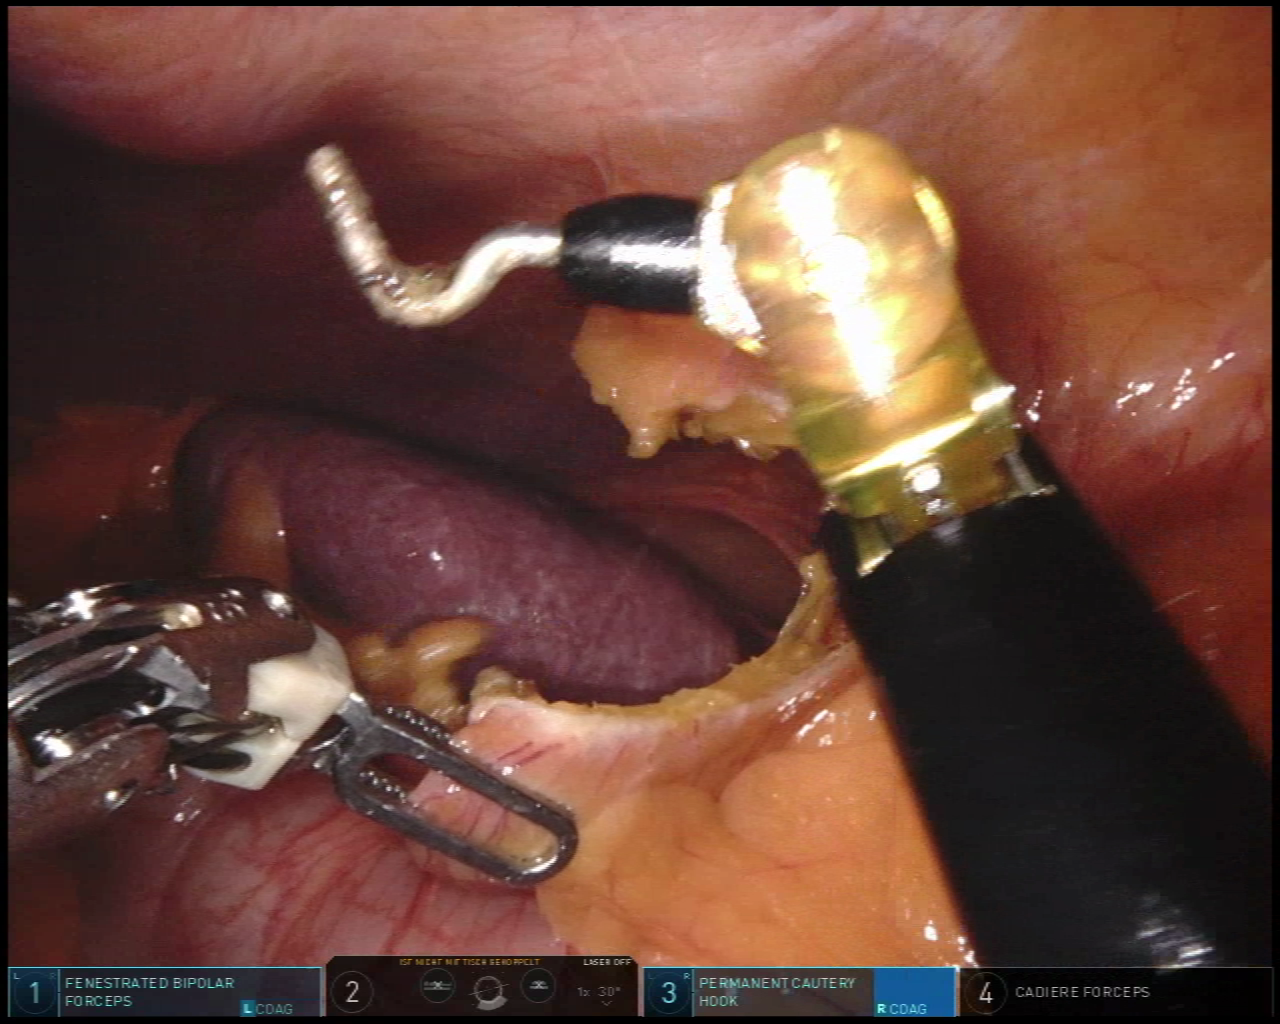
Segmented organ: spleen
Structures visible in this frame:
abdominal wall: yes
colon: yes
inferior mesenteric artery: no
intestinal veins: no
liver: no
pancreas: no
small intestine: no
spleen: yes
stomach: no
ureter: no
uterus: no
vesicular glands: no